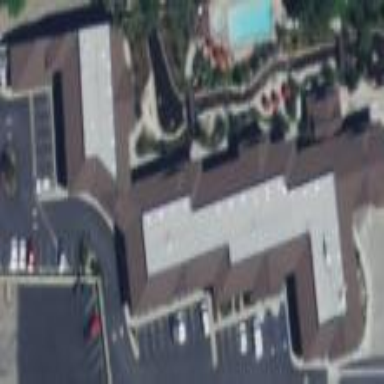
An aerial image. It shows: Building that is motel.